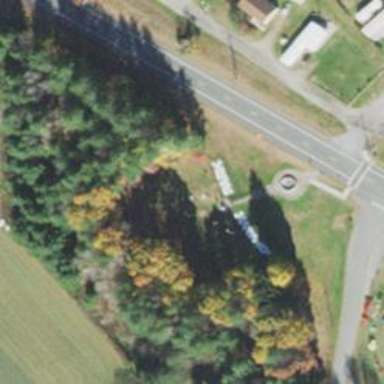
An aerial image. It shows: Memorial featuring statue.